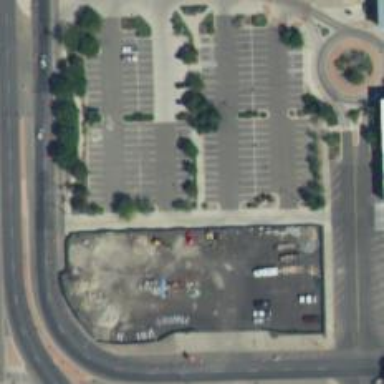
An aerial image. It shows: Parking space.